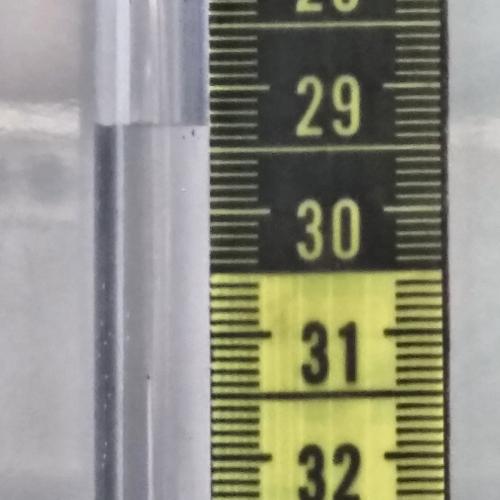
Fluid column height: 29.3 cm